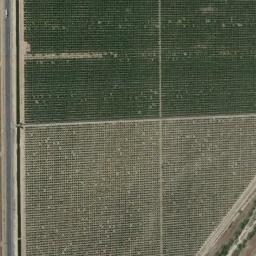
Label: rectangular_farmland